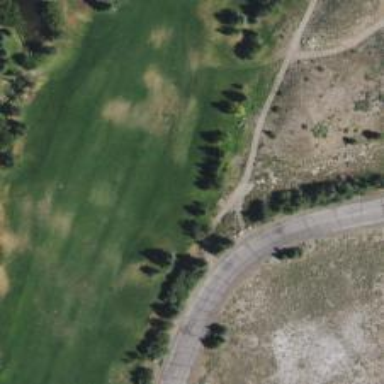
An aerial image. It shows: Service road designated as golf cart path.